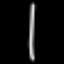
Label: line